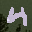
Label: 4